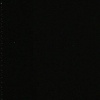
Label: space